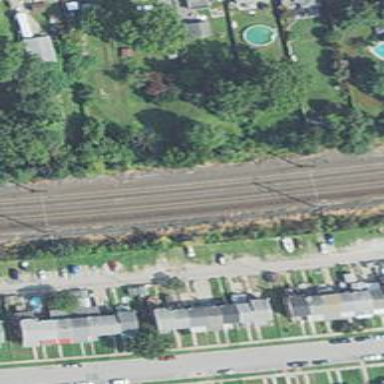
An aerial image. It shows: Railway track with contact lines for electrification.